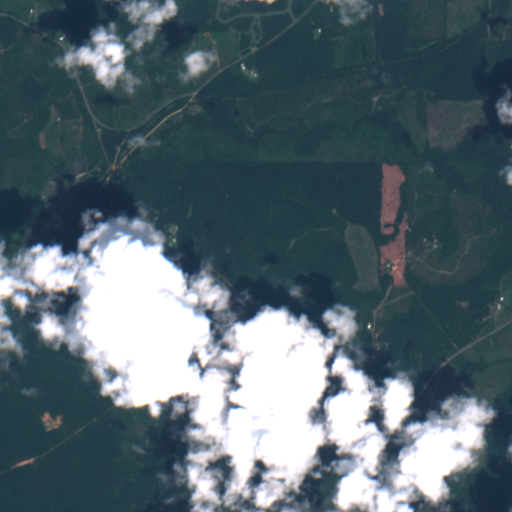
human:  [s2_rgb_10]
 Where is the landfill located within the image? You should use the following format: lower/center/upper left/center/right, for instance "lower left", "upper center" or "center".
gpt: There is no landfill in the image.